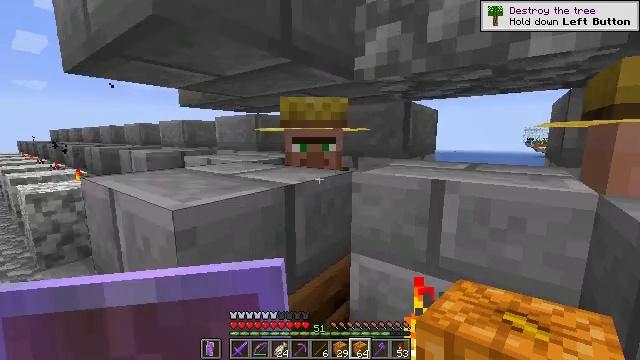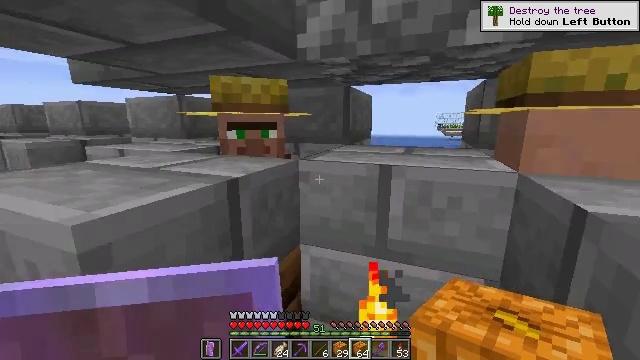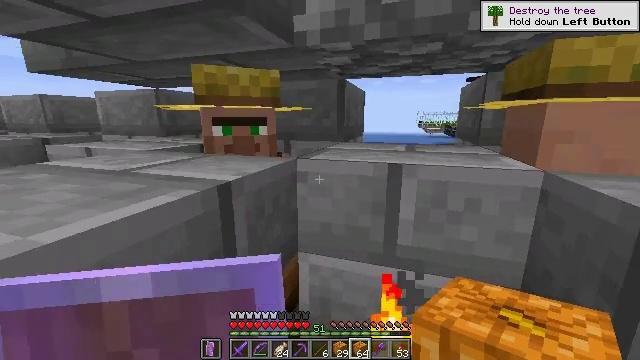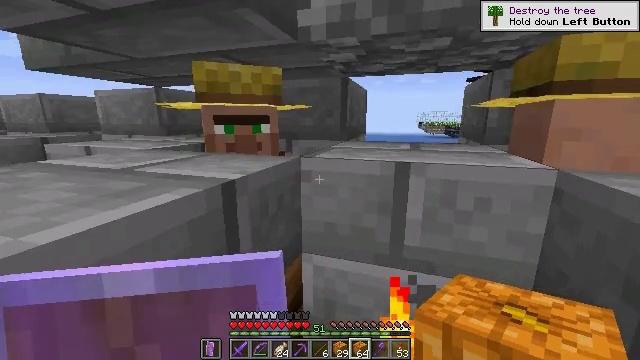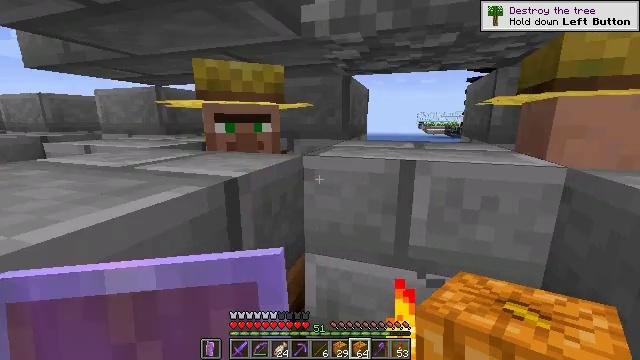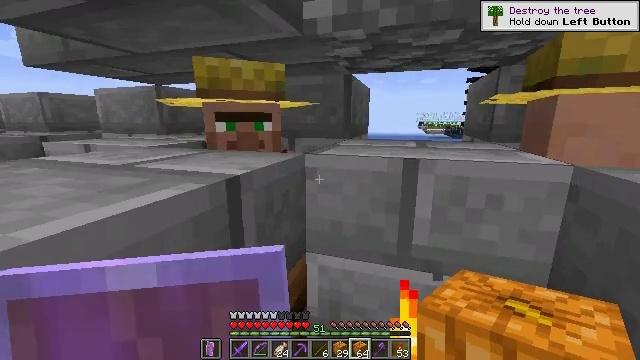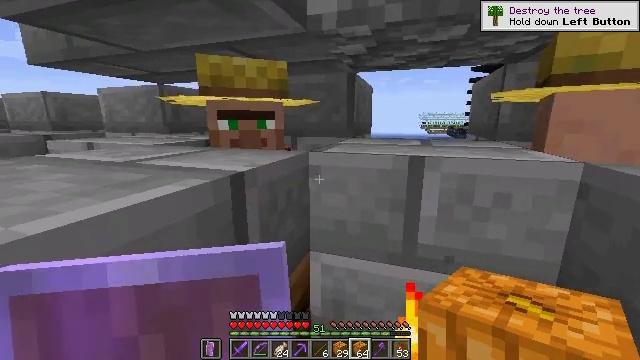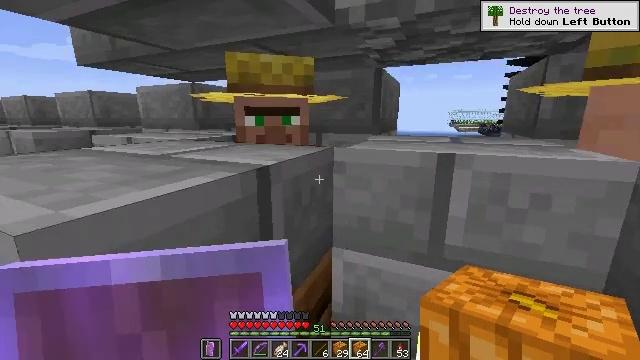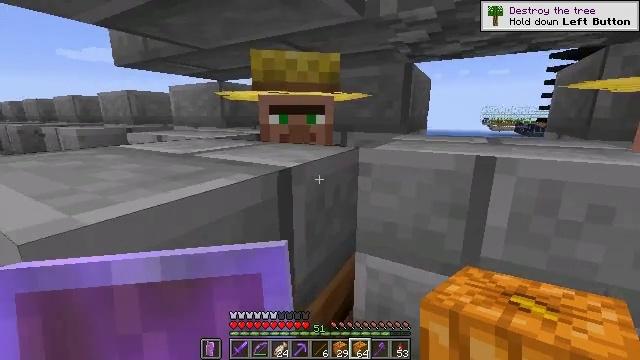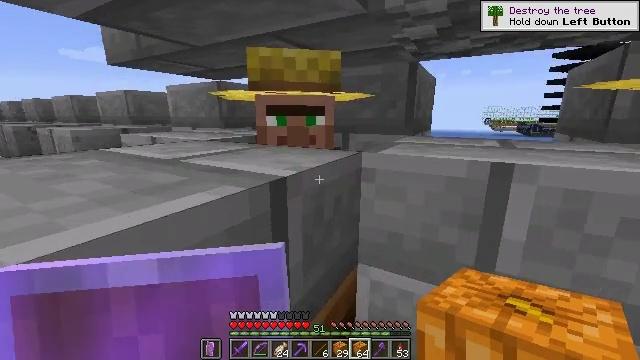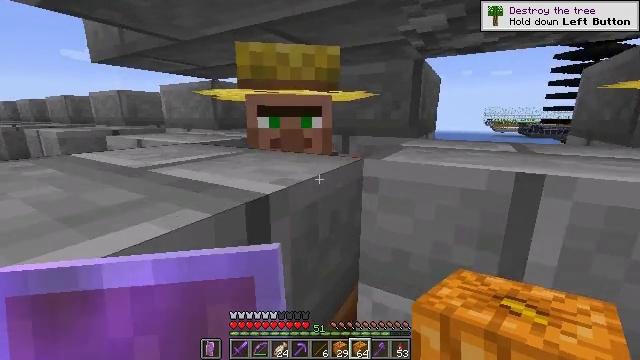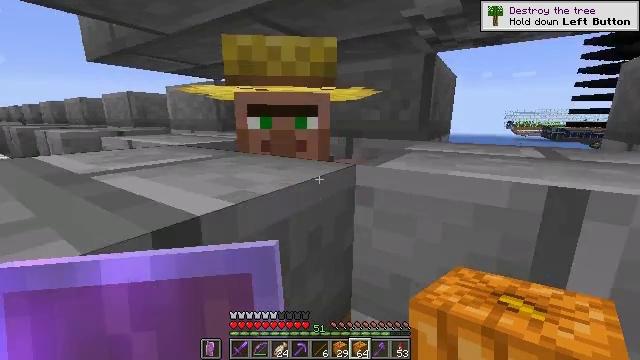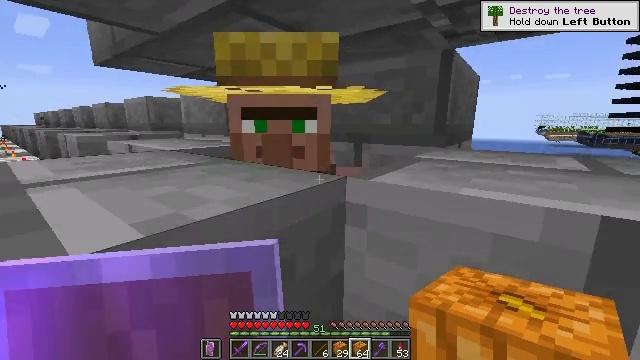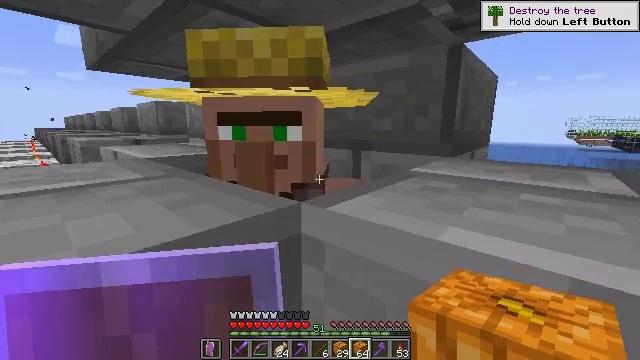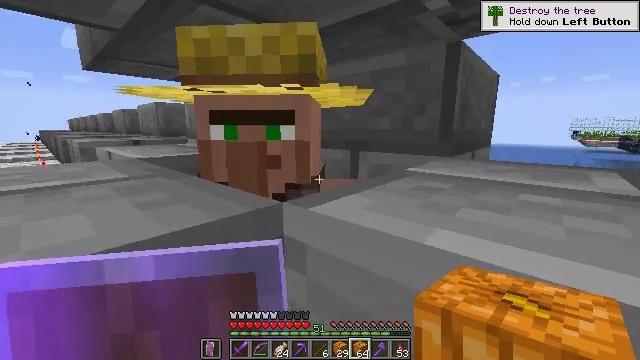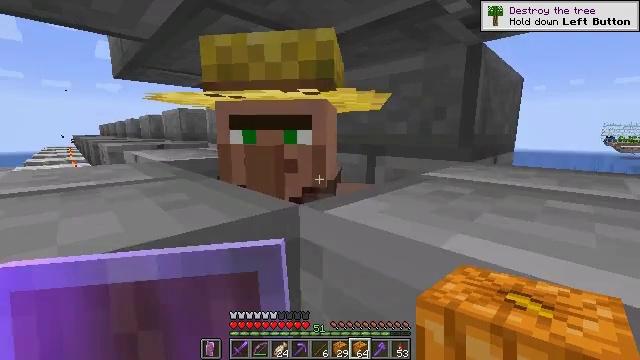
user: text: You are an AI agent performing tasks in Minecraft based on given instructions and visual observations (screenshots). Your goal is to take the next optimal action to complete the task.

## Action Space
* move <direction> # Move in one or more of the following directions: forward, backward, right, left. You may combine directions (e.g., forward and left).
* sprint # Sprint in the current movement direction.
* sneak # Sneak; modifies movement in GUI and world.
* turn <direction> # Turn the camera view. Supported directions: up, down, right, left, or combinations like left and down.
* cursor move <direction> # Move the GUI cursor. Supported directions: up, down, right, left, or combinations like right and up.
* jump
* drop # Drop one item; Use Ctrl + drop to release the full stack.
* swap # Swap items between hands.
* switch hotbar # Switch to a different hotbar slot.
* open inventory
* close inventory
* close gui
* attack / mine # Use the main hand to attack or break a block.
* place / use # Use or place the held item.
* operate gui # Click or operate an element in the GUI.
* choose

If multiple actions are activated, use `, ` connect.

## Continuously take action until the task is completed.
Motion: motion action
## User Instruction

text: Turn iron nuggets and a torch into a lantern via the crafting table.
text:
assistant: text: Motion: move forward, turn right and down
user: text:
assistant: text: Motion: turn right
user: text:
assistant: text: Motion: no_op
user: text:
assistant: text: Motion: no_op
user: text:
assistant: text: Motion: no_op
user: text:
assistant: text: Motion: no_op
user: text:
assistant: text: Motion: turn left
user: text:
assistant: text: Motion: move forward, turn left
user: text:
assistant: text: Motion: move forward
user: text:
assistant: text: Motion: move forward
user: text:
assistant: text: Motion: move forward, turn left
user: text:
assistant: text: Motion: move forward and move right, turn left and up
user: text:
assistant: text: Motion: move forward and move right, turn left
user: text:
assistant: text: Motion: move forward and move right
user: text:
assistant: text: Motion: move forward and move right, turn left and up
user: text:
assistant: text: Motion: move forward, turn left and up
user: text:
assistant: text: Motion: move forward
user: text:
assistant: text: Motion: no_op
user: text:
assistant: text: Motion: no_op
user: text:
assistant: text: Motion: no_op
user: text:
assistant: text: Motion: turn up
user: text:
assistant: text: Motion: turn up
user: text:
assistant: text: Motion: no_op
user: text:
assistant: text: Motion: no_op
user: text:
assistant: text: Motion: use / place
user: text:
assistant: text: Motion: use / place
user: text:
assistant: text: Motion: use / place
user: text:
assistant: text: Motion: no_op
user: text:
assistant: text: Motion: no_op
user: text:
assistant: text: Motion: no_op